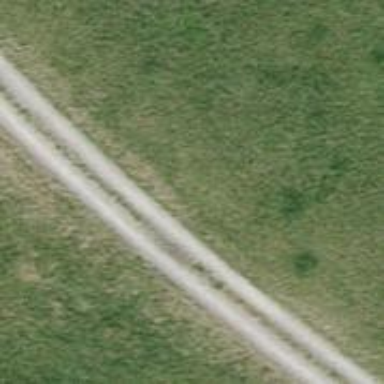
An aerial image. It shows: Track with very rough surface.